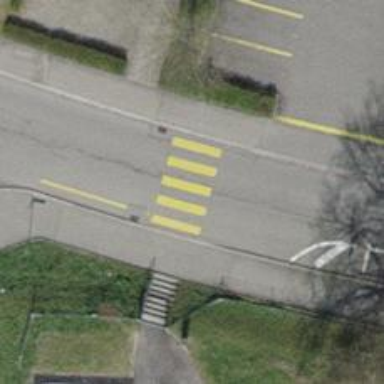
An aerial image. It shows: Footway crossing with marked asphalt surface.